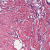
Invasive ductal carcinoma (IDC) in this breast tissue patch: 0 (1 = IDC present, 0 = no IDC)